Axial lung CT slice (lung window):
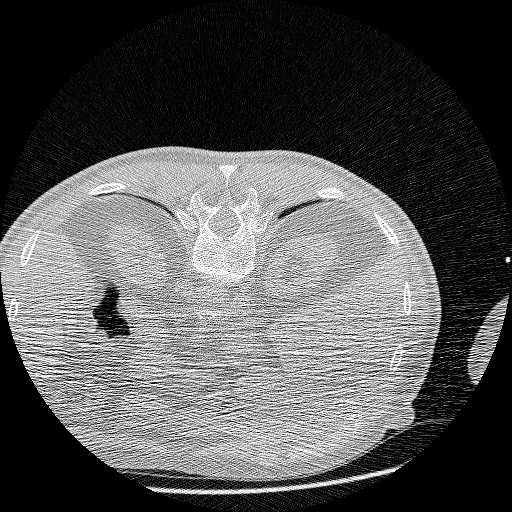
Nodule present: no